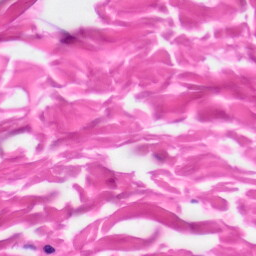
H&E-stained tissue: Skin